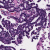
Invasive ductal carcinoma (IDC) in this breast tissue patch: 0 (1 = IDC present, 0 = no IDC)